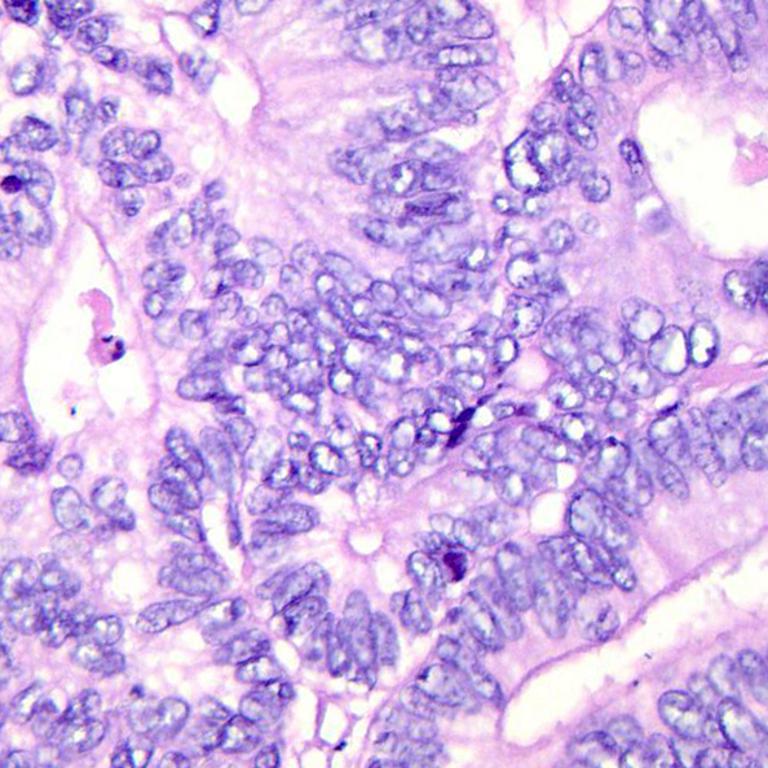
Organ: colon
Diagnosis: adenocarcinomas